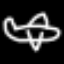
Label: airplane